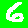
Digit: 6